Field crop: maize
Growth stage: 1
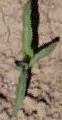
Species: maize